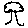
Label: tree